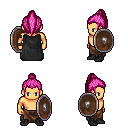
a pixel art fantasy rpg character, male body template, human, tanned skin, black cape, robe skirt, pink long topknot hairstyle, black shoes, shield, four views (front, back, left, right), 2x2 character sprite sheet, small pixel art, hard edges, no anti-aliasing